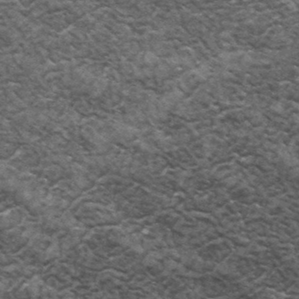
Label: frost